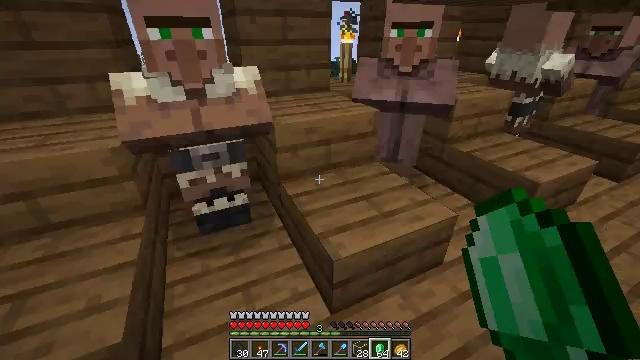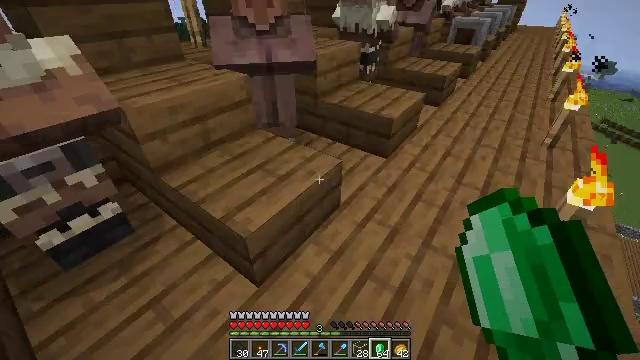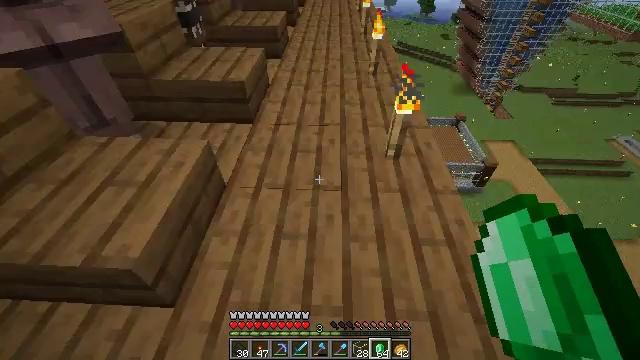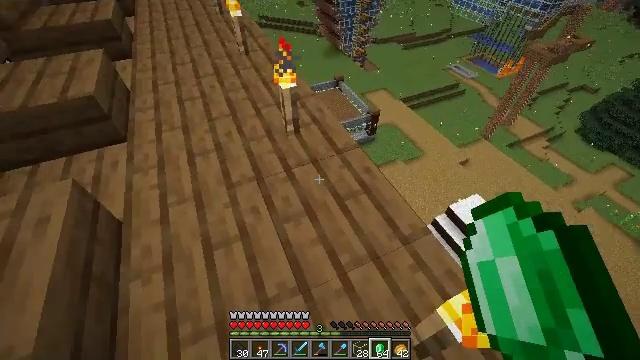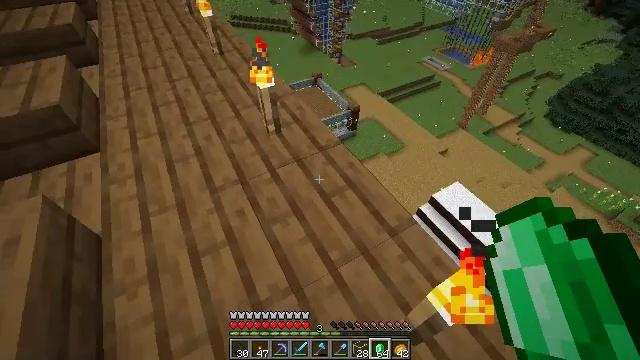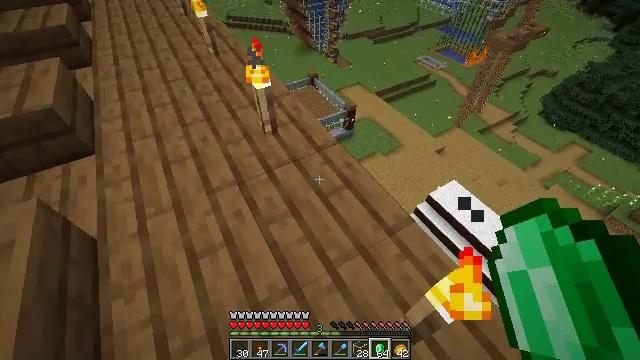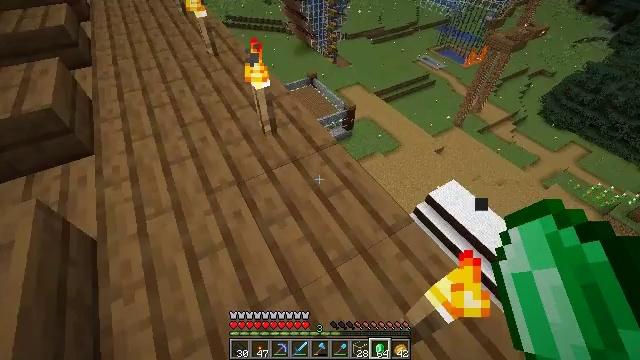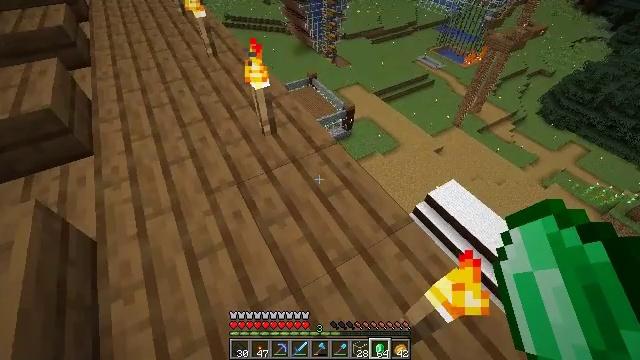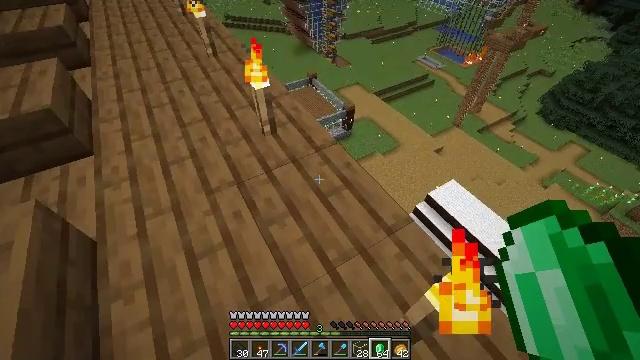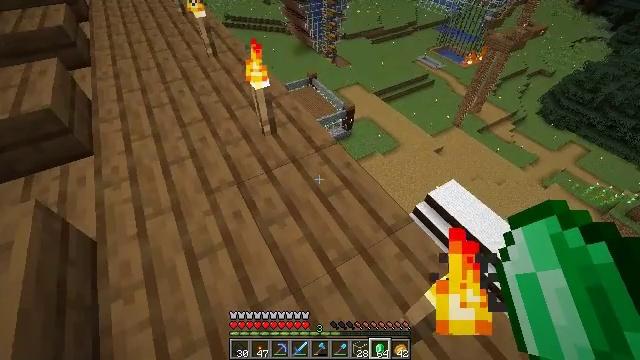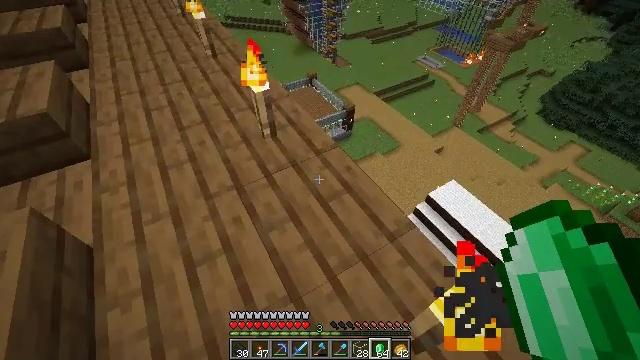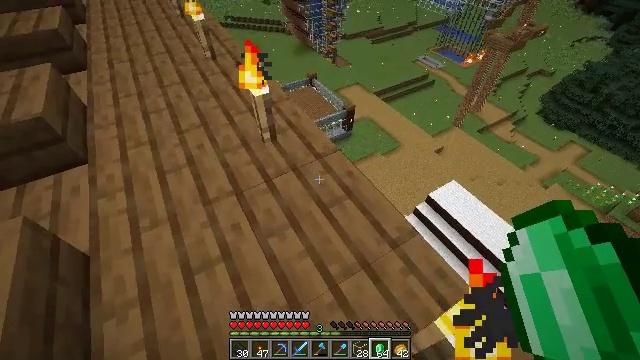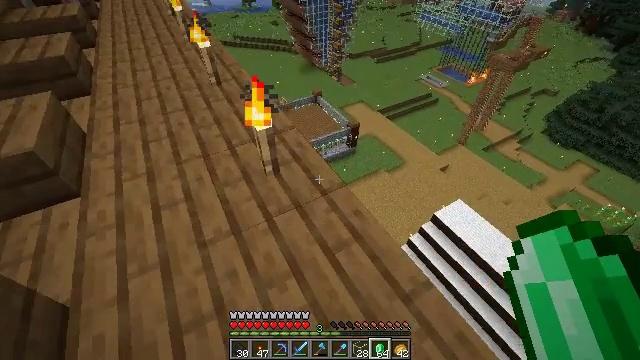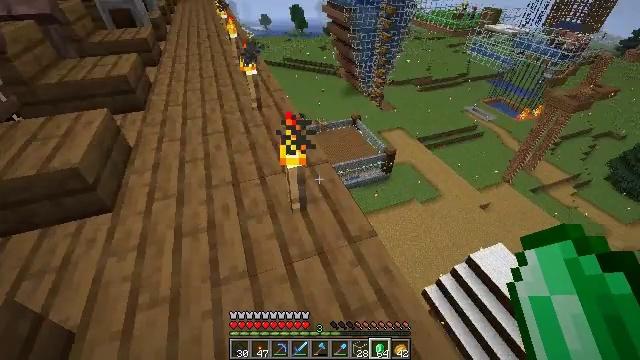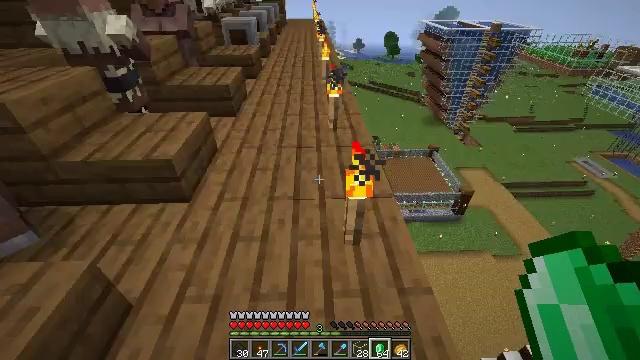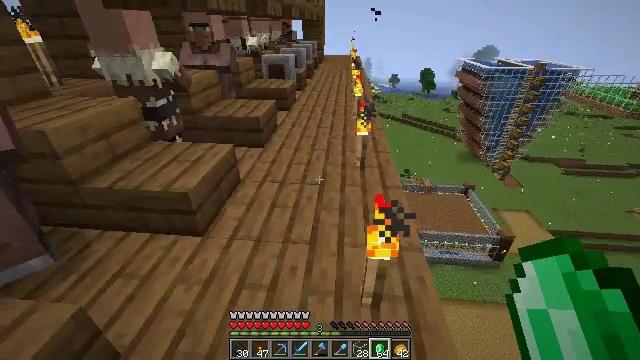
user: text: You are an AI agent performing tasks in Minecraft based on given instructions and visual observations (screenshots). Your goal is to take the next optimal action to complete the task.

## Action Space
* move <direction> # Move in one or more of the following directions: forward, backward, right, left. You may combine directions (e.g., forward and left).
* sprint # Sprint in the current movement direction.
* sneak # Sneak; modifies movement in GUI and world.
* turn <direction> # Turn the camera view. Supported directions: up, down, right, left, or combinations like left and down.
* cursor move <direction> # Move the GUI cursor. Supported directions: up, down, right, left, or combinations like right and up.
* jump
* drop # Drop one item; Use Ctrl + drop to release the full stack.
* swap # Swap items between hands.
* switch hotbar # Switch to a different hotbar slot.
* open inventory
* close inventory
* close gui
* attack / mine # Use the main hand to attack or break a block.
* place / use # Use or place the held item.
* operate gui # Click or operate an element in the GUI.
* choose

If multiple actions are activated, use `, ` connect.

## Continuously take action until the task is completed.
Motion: motion action
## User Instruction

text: Make some delicious rabbit stew.
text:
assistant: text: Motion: turn right and down
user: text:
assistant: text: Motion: turn right and down
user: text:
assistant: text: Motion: turn right and down
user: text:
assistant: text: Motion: turn right
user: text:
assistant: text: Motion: no_op
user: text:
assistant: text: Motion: no_op
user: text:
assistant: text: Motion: no_op
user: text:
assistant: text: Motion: no_op
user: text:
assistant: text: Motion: no_op
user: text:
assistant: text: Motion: move forward
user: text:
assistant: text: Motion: move forward
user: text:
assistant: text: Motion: move forward, turn left and up
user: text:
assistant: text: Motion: move forward, turn left and up
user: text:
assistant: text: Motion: move forward, turn left and up
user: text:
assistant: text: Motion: move forward, sprint, turn left and up
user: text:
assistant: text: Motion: move forward, sprint, turn up
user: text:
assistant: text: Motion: move forward, sprint, turn up
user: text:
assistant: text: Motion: move forward, sprint, turn up
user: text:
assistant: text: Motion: move forward
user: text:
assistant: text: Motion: move forward
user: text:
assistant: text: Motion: move forward, sprint, turn right
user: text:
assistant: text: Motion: move forward, sprint, turn right and down
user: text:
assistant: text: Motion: move forward, sprint, turn right
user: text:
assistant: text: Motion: move forward
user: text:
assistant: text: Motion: move forward, sprint
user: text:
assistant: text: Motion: move forward, sprint, turn right
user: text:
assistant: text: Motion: move forward, sprint, turn right and up
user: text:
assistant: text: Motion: move forward, sprint, turn left and up
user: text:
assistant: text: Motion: move forward, sprint, turn left
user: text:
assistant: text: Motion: move forward, sprint, turn left